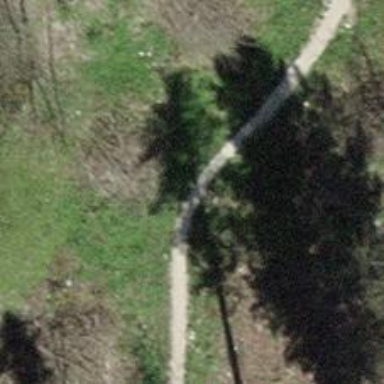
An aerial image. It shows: Ground path with excellent trail visibility.